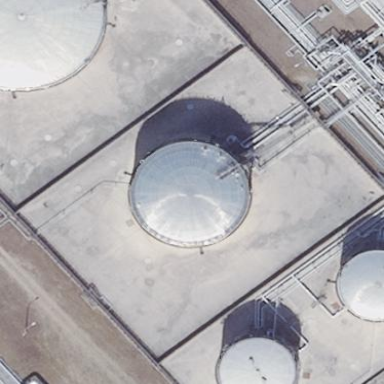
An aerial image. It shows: Storage tank that is man-made.